Question: I am trying to create a 'GroupedStackBar' chart which shows revenue for each client for past three months for each product and add line chart(s) depicting the meetings done with the client over each period. I am using JasperReports to create a PDF report using the usual Chart customizers to prep it.
The below snapshot surmises the chart I am trying to create:
.
The report needs to portray monthly revenues and meetings for each client. As in, show that 'Client1' provided for 'X' mn in revenues and had 'M'meetings in Nov, 'Y' mn in revenues and 'N' meetings in Dec and so on..
So, my X-axis has two groupings - clients and month(s) in the last quarter. Also, revenue is further stacked against products. So, I am kinda merging two different datasets - Revenue measure for each Client, months, product against Meetings' measure for each Client, month to construct the chart.
A sample program that I'd created for generating the chart:
'''
import org.jfree.chart.ChartFactory;
import org.jfree.chart.ChartPanel;
import org.jfree.chart.JFreeChart;
import org.jfree.chart.axis.AxisLocation;
import org.jfree.chart.axis.NumberAxis;
import org.jfree.chart.axis.SubCategoryAxis;
import org.jfree.chart.axis.ValueAxis;
import org.jfree.chart.plot.CategoryPlot;
import org.jfree.chart.plot.PlotOrientation;
import org.jfree.chart.renderer.category.GroupedStackedBarRenderer;
import org.jfree.chart.renderer.category.LineAndShapeRenderer;
import org.jfree.data.KeyToGroupMap;
import org.jfree.data.category.CategoryDataset;
import org.jfree.data.category.DefaultCategoryDataset;
import org.jfree.ui.ApplicationFrame;
import org.jfree.ui.RefineryUtilities;
public class GroupedStackedBarLineChart extends ApplicationFrame {
public GroupedStackedBarLineChart(final String title) {
super(title);
// final JFreeChart chart = constructBarOverLineChart();
final JFreeChart chart = constructLineOverBarChart();
final ChartPanel panel = new ChartPanel(chart);
setContentPane(panel);
}
private JFreeChart constructLineOverBarChart() {
final JFreeChart chart = ChartFactory.createLineChart(
"Stacked Grouped Bar Line Chart", "Products/Month",
"Meetings/Month", fetchMeetingDataSet(),
PlotOrientation.VERTICAL, true, true, false);
final KeyToGroupMap map = new KeyToGroupMap("Jan13");
map.mapKeyToGroup("Jan13 (Product1)", "Jan13");
map.mapKeyToGroup("Jan13 (Product2)", "Jan13");
map.mapKeyToGroup("Jan13 (Product3)", "Jan13");
map.mapKeyToGroup("Feb13 (Product1)", "Feb13");
map.mapKeyToGroup("Feb13 (Product2)", "Feb13");
map.mapKeyToGroup("Feb13 (Product3)", "Feb13");
map.mapKeyToGroup("Mar13 (Product1)", "Mar13");
map.mapKeyToGroup("Mar13 (Product2)", "Mar13");
map.mapKeyToGroup("Mar13 (Product3)", "Mar13");
final GroupedStackedBarRenderer renderer = new GroupedStackedBarRenderer();
renderer.setSeriesToGroupMap(map);
renderer.setItemMargin(0.076);
final SubCategoryAxis domainAxis = new SubCategoryAxis("Products/Month");
domainAxis.addSubCategory("Jan13");
domainAxis.addSubCategory("Feb13");
domainAxis.addSubCategory("Mar13");
domainAxis.setCategoryMargin(0.28);
final CategoryPlot subPlot1 = (CategoryPlot) chart.getPlot();
subPlot1.setDataset(1, fetchRevenueDataSet());
subPlot1.setDomainAxis(domainAxis);
final ValueAxis revenueAxis = new NumberAxis("Revenue");
subPlot1.setRangeAxis(1, revenueAxis);
subPlot1.setRenderer(1, renderer);
return chart;
}
private JFreeChart constructBarOverLineChart() {
final JFreeChart chart = ChartFactory.createStackedBarChart(
"Stacked Grouped Bar Line Chart", "Clients", "Revenue",
fetchRevenueDataSet(), PlotOrientation.VERTICAL, true, true,
false);
final KeyToGroupMap map = new KeyToGroupMap("Jan13");
map.mapKeyToGroup("Jan13 (Product1)", "Jan13");
map.mapKeyToGroup("Jan13 (Product2)", "Jan13");
map.mapKeyToGroup("Jan13 (Product3)", "Jan13");
map.mapKeyToGroup("Feb13 (Product1)", "Feb13");
map.mapKeyToGroup("Feb13 (Product2)", "Feb13");
map.mapKeyToGroup("Feb13 (Product3)", "Feb13");
map.mapKeyToGroup("Mar13 (Product1)", "Mar13");
map.mapKeyToGroup("Mar13 (Product2)", "Mar13");
map.mapKeyToGroup("Mar13 (Product3)", "Mar13");
final GroupedStackedBarRenderer renderer = new GroupedStackedBarRenderer();
renderer.setSeriesToGroupMap(map);
renderer.setItemMargin(0.076);
final SubCategoryAxis domainAxis = new SubCategoryAxis("Products/Month");
domainAxis.addSubCategory("Jan13");
domainAxis.addSubCategory("Feb13");
domainAxis.addSubCategory("Mar13");
domainAxis.setCategoryMargin(0.28);
final CategoryPlot subPlot1 = (CategoryPlot) chart.getPlot();
subPlot1.setDomainAxis(domainAxis);
subPlot1.setRenderer(renderer);
final ValueAxis meetingAxis = new NumberAxis("Meetings");
subPlot1.setDataset(1, fetchMeetingDataSet());
// subPlot1.mapDatasetToDomainAxis(1, 1);
subPlot1.setRangeAxis(1, meetingAxis);
subPlot1.setRangeAxisLocation(0, AxisLocation.BOTTOM_OR_LEFT);
subPlot1.setRangeAxisLocation(1, AxisLocation.TOP_OR_RIGHT);
subPlot1.setRenderer(1, new LineAndShapeRenderer(true, false));
return chart;
}
private CategoryDataset fetchRevenueDataSet() {
final DefaultCategoryDataset revenueDataSet = new DefaultCategoryDataset();
revenueDataSet.addValue(20.3, "Jan13 (Product1)", "Client1");
revenueDataSet.addValue(27.2, "Jan13 (Product2)", "Client1");
revenueDataSet.addValue(19.7, "Jan13 (Product3)", "Client1");
revenueDataSet.addValue(19.4, "Feb13 (Product1)", "Client1");
revenueDataSet.addValue(10.9, "Feb13 (Product2)", "Client1");
revenueDataSet.addValue(18.4, "Feb13 (Product3)", "Client1");
revenueDataSet.addValue(16.5, "Mar13 (Product1)", "Client1");
revenueDataSet.addValue(15.9, "Mar13 (Product2)", "Client1");
revenueDataSet.addValue(16.1, "Mar13 (Product3)", "Client1");
revenueDataSet.addValue(23.3, "Jan13 (Product1)", "Client2");
revenueDataSet.addValue(16.2, "Jan13 (Product2)", "Client2");
revenueDataSet.addValue(28.7, "Jan13 (Product3)", "Client2");
revenueDataSet.addValue(12.7, "Feb13 (Product1)", "Client2");
revenueDataSet.addValue(17.9, "Feb13 (Product2)", "Client2");
revenueDataSet.addValue(12.6, "Feb13 (Product3)", "Client2");
revenueDataSet.addValue(15.4, "Mar13 (Product1)", "Client2");
revenueDataSet.addValue(21.0, "Mar13 (Product2)", "Client2");
revenueDataSet.addValue(11.1, "Mar13 (Product3)", "Client2");
revenueDataSet.addValue(23.8, "Jan13 (Product1)", "Client3");
revenueDataSet.addValue(23.4, "Jan13 (Product2)", "Client3");
revenueDataSet.addValue(19.3, "Jan13 (Product3)", "Client3");
revenueDataSet.addValue(11.9, "Feb13 (Product1)", "Client3");
revenueDataSet.addValue(31.0, "Feb13 (Product2)", "Client3");
revenueDataSet.addValue(22.7, "Feb13 (Product3)", "Client3");
revenueDataSet.addValue(15.3, "Mar13 (Product1)", "Client3");
revenueDataSet.addValue(14.4, "Mar13 (Product2)", "Client3");
revenueDataSet.addValue(25.3, "Mar13 (Product3)", "Client3");
return revenueDataSet;
}
private CategoryDataset fetchMeetingDataSet() {
final DefaultCategoryDataset meetingDataSet = new DefaultCategoryDataset();
meetingDataSet.addValue(20, "Jan13", "Client1");
meetingDataSet.addValue(8, "Feb13", "Client1");
meetingDataSet.addValue(35, "Mar13", "Client1");
meetingDataSet.addValue(7, "Jan13", "Client2");
meetingDataSet.addValue(20, "Feb13", "Client2");
meetingDataSet.addValue(12, "Mar13", "Client2");
meetingDataSet.addValue(25, "Jan13", "Client3");
meetingDataSet.addValue(17, "Feb13", "Client3");
meetingDataSet.addValue(7, "Mar13", "Client3");
return meetingDataSet;
}
public static void main(String[] args) {
GroupedStackedBarLineChart demo = new GroupedStackedBarLineChart(
"Client Revenue and Meetings");
demo.pack();
RefineryUtilities.centerFrameOnScreen(demo);
demo.setVisible(true);
}
}
'''
The output of the above program does not show the chart as is required. Instead, the line chart shows 'P' meetings for with 'Client1', 'Q' meetings for with 'Client2', 'R' meetings for with 'Client3' and 'X' meetings for with 'Client2', 'Y' meetings for with 'Client2' and so on.. That is, grouping for the client is not respected. I tried varying the row-key/column-key in the line chart dataset with no yield.
Could you please point me towards getting the line chart correctly?
Thanks.
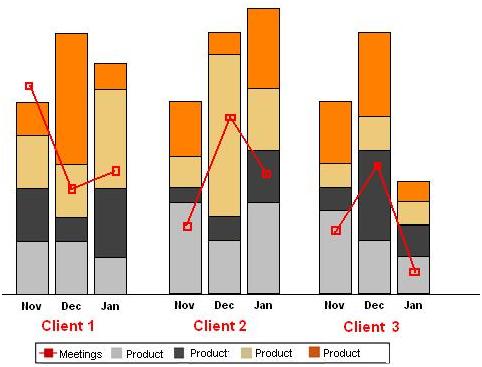
Answer: My first thought was to implement a custom renderer - a mixture out of GroupStackedBarRenderer and LineAndShapeRenderer - but the following fake-grouping was easier ;)
So I've replaced the GroupedStackedBarRenderer with a StackeBarRenderer and inserted a dummy column between the groups.
The grouped category labels for the clients were archieved by a second domain axis -
lucky enough, the labels of the 2nd category axis are centered within the groups of the first axis no matter how many clients/groups are used ...
'''
import java.awt.Graphics2D;
import org.apache.commons.beanutils.PropertyUtilsBean;
import org.jfree.chart.ChartFactory;
import org.jfree.chart.ChartPanel;
import org.jfree.chart.JFreeChart;
import org.jfree.chart.axis.AxisLocation;
import org.jfree.chart.axis.CategoryAxis;
import org.jfree.chart.axis.NumberAxis;
import org.jfree.chart.axis.ValueAxis;
import org.jfree.chart.plot.CategoryPlot;
import org.jfree.chart.plot.PlotOrientation;
import org.jfree.chart.renderer.category.StackedBarRenderer;
import org.jfree.data.category.CategoryDataset;
import org.jfree.data.category.DefaultCategoryDataset;
import org.jfree.text.G2TextMeasurer;
import org.jfree.text.TextBlock;
import org.jfree.text.TextUtilities;
import org.jfree.ui.ApplicationFrame;
import org.jfree.ui.RectangleEdge;
import org.jfree.ui.RefineryUtilities;
public class GroupedStackedBarLineChart extends ApplicationFrame {
public GroupedStackedBarLineChart(final String title) {
super(title);
// final JFreeChart chart = constructBarOverLineChart();
final JFreeChart chart = constructLineOverBarChart();
final ChartPanel panel = new ChartPanel(chart);
setContentPane(panel);
}
private JFreeChart constructLineOverBarChart() {
final JFreeChart chart = ChartFactory.createLineChart(
"Stacked Grouped Bar Line Chart", "",
"Meetings/Month", fetchMeetingDataSet(),
PlotOrientation.VERTICAL, true, true, false);
final StackedBarRenderer renderer = new StackedBarRenderer();
renderer.setItemMargin(0.076);
final CategoryPlot cp = chart.getCategoryPlot();
cp.setDataset(1, fetchRevenueDataSet());
final ValueAxis revenueAxis = new NumberAxis("Revenue");
cp.setRangeAxis(1, revenueAxis);
cp.setRenderer(1, renderer);
chopCategoryLabels(cp);
insertFakeGrouping(cp);
CategoryAxis ca = new CategoryAxis("Products/Month");
cp.setDomainAxis(1, ca);
cp.setDataset(2, anotherDataSet());
cp.mapDatasetToDomainAxis(2, 1);
cp.setDomainAxisLocation(1, AxisLocation.BOTTOM_OR_LEFT);
ca.setAxisLineVisible(false);
ca.setTickMarksVisible(false);
return chart;
}
private void insertFakeGrouping(CategoryPlot cp) {
for (int i=0; i<cp.getDatasetCount(); i++) {
assert(cp.getDataset(i) instanceof DefaultCategoryDataset);
CategoryDataset cd = cp.getDataset(i);
Comparable<?> firstRow = cd.getRowKey(0);
DefaultCategoryDataset dcd = new DefaultCategoryDataset();
for (int col=0; col<cd.getColumnCount(); col++) {
if (col > 0) {
String c1 = cd.getColumnKey(col-1).toString();
c1 = c1.substring(c1.indexOf('_'));
String c2 = cd.getColumnKey(col).toString();
c2 = c2.substring(c2.indexOf('_'));
if (!c1.equals(c2)) {
dcd.addValue(null, firstRow, "dummy"+col);
}
}
for (int row=0; row<cd.getRowCount(); row++) {
Comparable<?> rowKey = cd.getRowKey(row);
Comparable<?> columnKey = cd.getColumnKey(col);
dcd.addValue(cd.getValue(rowKey, columnKey), rowKey, columnKey);
}
}
cp.setDataset(i, dcd);
}
}
private void chopCategoryLabels(CategoryPlot cp) {
CategoryAxis caOld = cp.getDomainAxis();
CategoryAxis caNew = new CategoryAxis(){
protected TextBlock createLabel(Comparable category, float width,
RectangleEdge edge, Graphics2D g2) {
String cat = category.toString();
cat = (cat.contains("_"))
? cat.substring(0, cat.indexOf('_'))
: "";
TextBlock label = TextUtilities.createTextBlock(cat,
getTickLabelFont(category), getTickLabelPaint(category), width,
getMaximumCategoryLabelLines(), new G2TextMeasurer(g2));
return label;
}
};
try {
new PropertyUtilsBean().copyProperties(caNew, caOld);
cp.setDomainAxis(0, caNew);
} catch (Exception e) {
throw new RuntimeException("not really?", e);
}
}
private CategoryDataset anotherDataSet() {
final DefaultCategoryDataset ds = new DefaultCategoryDataset();
ds.addValue(1, "1", "Client 1");
ds.addValue(1, "2", "Client 2");
ds.addValue(1, "3", "Client 3");
return ds;
}
private CategoryDataset fetchRevenueDataSet() {
final DefaultCategoryDataset revenueDataSet = new DefaultCategoryDataset();
revenueDataSet.addValue(20.3, "Product 1", "Jan13_1");
revenueDataSet.addValue(27.2, "Product 2", "Jan13_1");
revenueDataSet.addValue(19.7, "Product 3", "Jan13_1");
revenueDataSet.addValue(19.4, "Product 1", "Feb13_1");
revenueDataSet.addValue(10.9, "Product 2", "Feb13_1");
revenueDataSet.addValue(18.4, "Product 3", "Feb13_1");
revenueDataSet.addValue(16.5, "Product 1", "Mar13_1");
revenueDataSet.addValue(15.9, "Product 2", "Mar13_1");
revenueDataSet.addValue(16.1, "Product 3", "Mar13_1");
revenueDataSet.addValue(23.3, "Product 1", "Jan13_2");
revenueDataSet.addValue(16.2, "Product 2", "Jan13_2");
revenueDataSet.addValue(28.7, "Product 3", "Jan13_2");
revenueDataSet.addValue(12.7, "Product 1", "Feb13_2");
revenueDataSet.addValue(17.9, "Product 2", "Feb13_2");
revenueDataSet.addValue(12.6, "Product 3", "Feb13_2");
revenueDataSet.addValue(15.4, "Product 1", "Mar13_2");
revenueDataSet.addValue(21.0, "Product 2", "Mar13_2");
revenueDataSet.addValue(11.1, "Product 3", "Mar13_2");
revenueDataSet.addValue(23.8, "Product 1", "Jan13_3");
revenueDataSet.addValue(23.4, "Product 2", "Jan13_3");
revenueDataSet.addValue(19.3, "Product 3", "Jan13_3");
revenueDataSet.addValue(11.9, "Product 1", "Feb13_3");
revenueDataSet.addValue(31.0, "Product 2", "Feb13_3");
revenueDataSet.addValue(22.7, "Product 3", "Feb13_3");
revenueDataSet.addValue(15.3, "Product 1", "Mar13_3");
revenueDataSet.addValue(14.4, "Product 2", "Mar13_3");
revenueDataSet.addValue(25.3, "Product 3", "Mar13_3");
return revenueDataSet;
}
private CategoryDataset fetchMeetingDataSet() {
final DefaultCategoryDataset meetingDataSet = new DefaultCategoryDataset();
meetingDataSet.addValue(20, "Meetings", "Jan13_1");
meetingDataSet.addValue(8, "Meetings", "Feb13_1");
meetingDataSet.addValue(35, "Meetings", "Mar13_1");
meetingDataSet.addValue(7, "Meetings", "Jan13_2");
meetingDataSet.addValue(20, "Meetings", "Feb13_2");
meetingDataSet.addValue(12, "Meetings", "Mar13_2");
meetingDataSet.addValue(25, "Meetings", "Jan13_3");
meetingDataSet.addValue(17, "Meetings", "Feb13_3");
meetingDataSet.addValue(7, "Meetings", "Mar13_3");
return meetingDataSet;
}
public static void main(String[] args) {
GroupedStackedBarLineChart demo = new GroupedStackedBarLineChart(
"Client Revenue and Meetings");
demo.pack();
RefineryUtilities.centerFrameOnScreen(demo);
demo.setVisible(true);
}
}
'''